Aerial crown-view tile of a tropical tree (Barro Colorado Island, Panama), acquired 20250915:
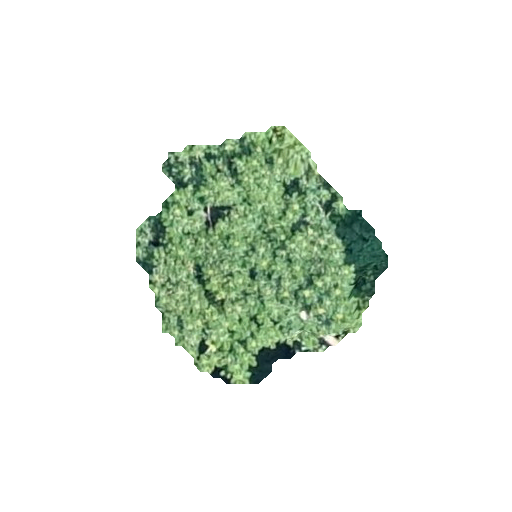
Species: Trattinnickia aspera
GBIF accepted scientific name: Trattinnickia aspera
Crown area: 62.448 m²